Interaction volume radius: 10 \u00c5
Interaction volume height: 15 \u00c5
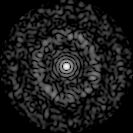
Disorder parameter: 0.8438